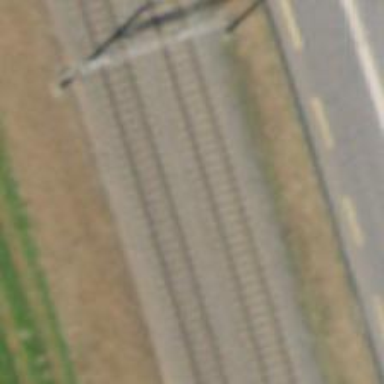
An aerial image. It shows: Railway with electrified contact lines.